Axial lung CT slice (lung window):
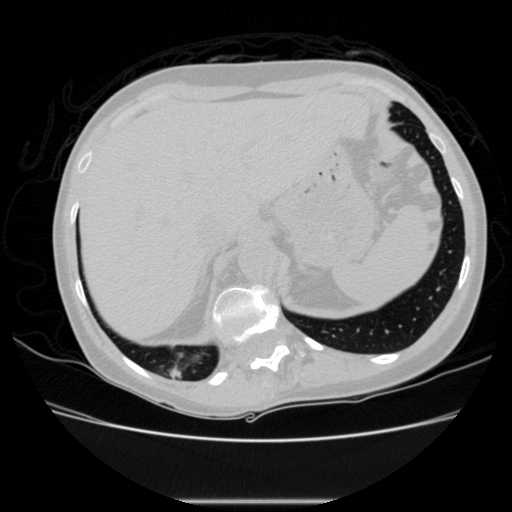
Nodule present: no